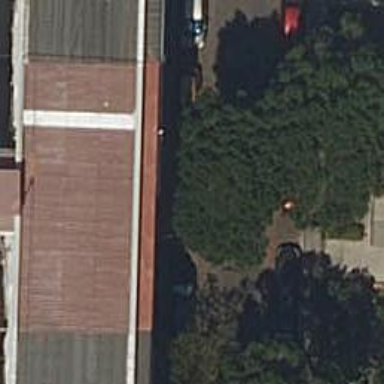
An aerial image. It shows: Motorcycle parking area.